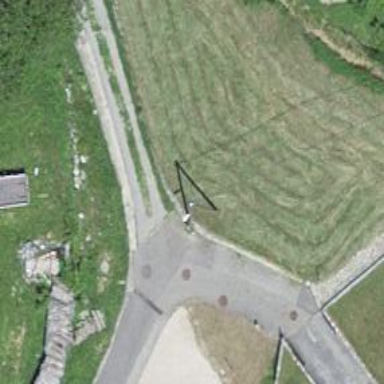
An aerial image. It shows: Lamppost for support.